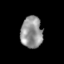
Tissue: skin
Cell type: Epithelial cells
Senescence score: 0.2854
Nuclear area (px): 672
Mean DAPI intensity: 147.433